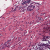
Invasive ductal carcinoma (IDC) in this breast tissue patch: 1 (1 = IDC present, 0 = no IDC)